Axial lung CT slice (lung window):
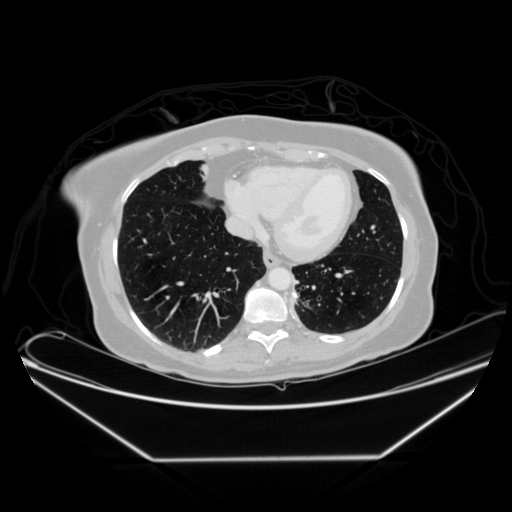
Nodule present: no